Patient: sex M, age 51
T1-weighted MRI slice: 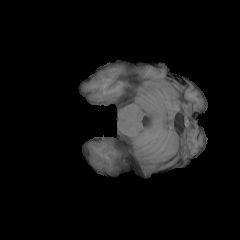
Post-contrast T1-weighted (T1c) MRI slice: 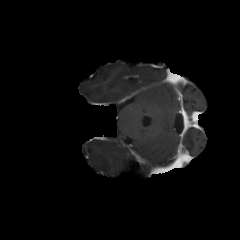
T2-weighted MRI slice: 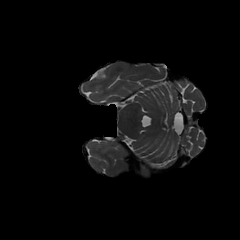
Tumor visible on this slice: no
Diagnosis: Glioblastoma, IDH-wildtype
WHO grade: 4